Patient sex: F
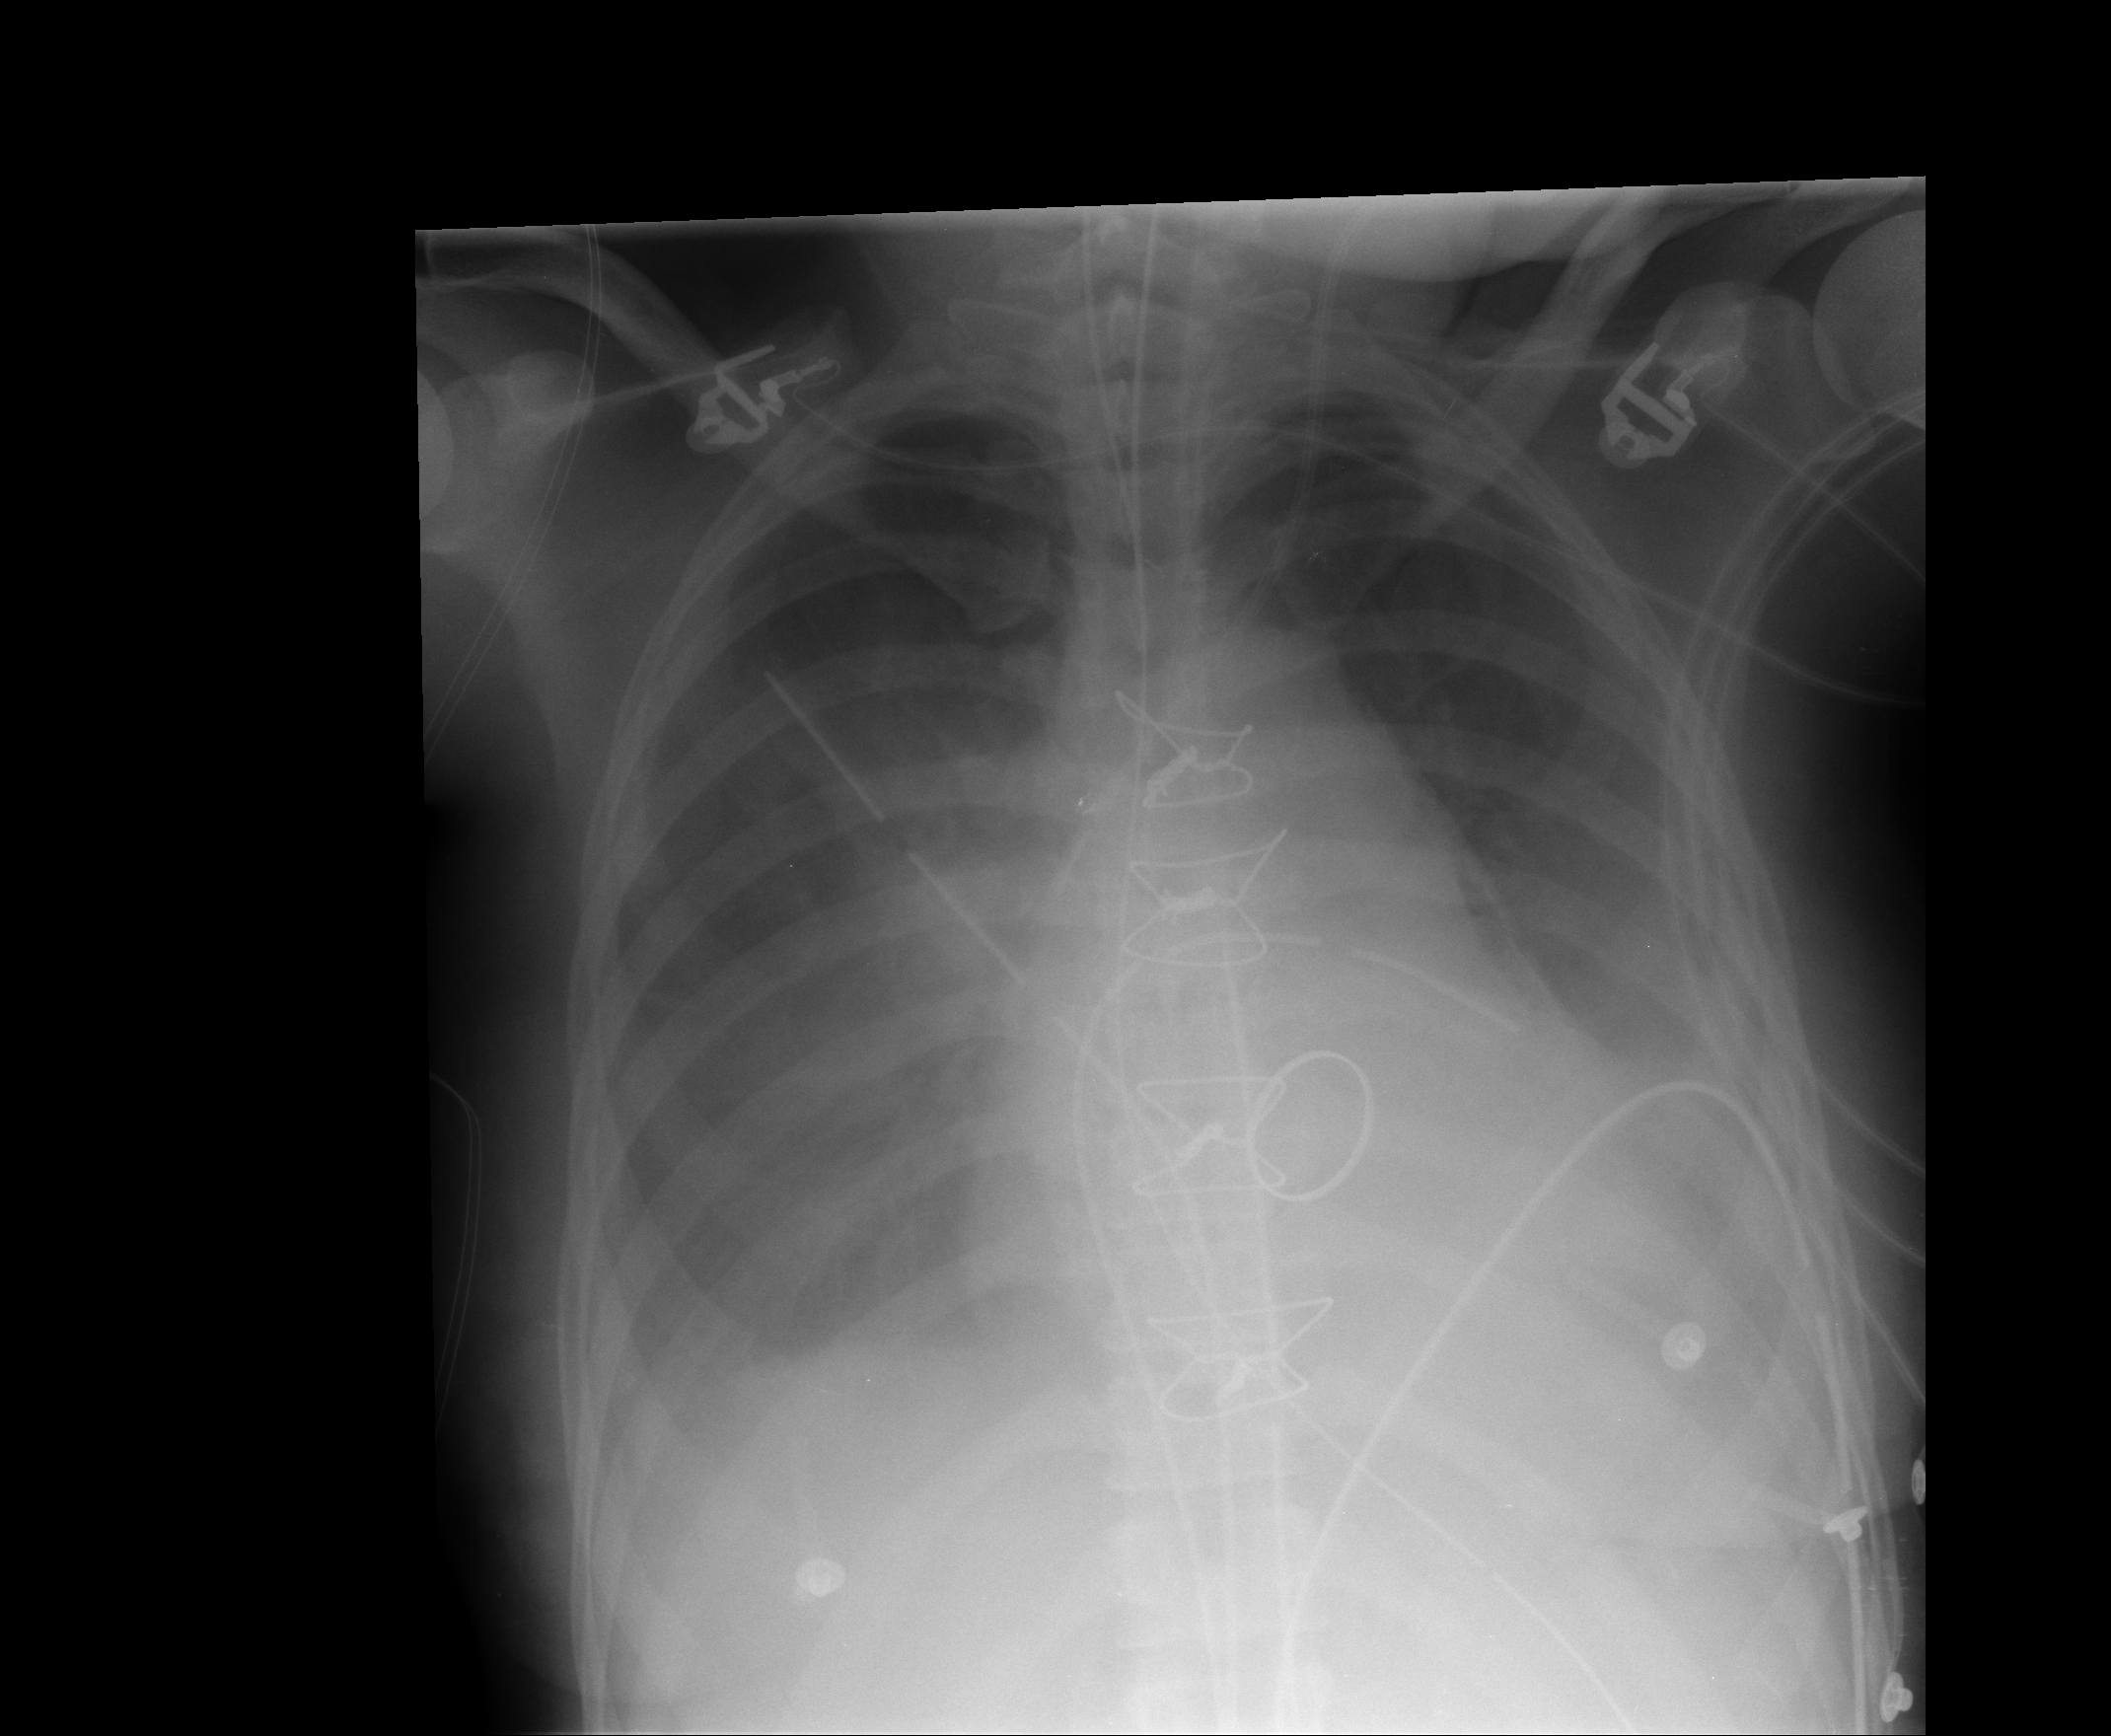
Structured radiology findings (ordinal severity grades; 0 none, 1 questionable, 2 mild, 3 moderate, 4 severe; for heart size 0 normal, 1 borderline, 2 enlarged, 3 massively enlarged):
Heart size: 0
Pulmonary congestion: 0
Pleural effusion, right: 2
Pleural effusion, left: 2
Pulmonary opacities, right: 0
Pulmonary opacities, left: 1
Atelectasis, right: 2
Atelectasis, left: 2